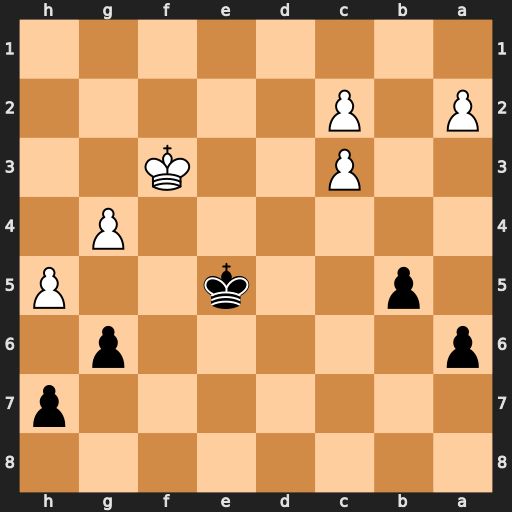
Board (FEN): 8/7p/p5p1/1p2k2P/6P1/2P2K2/P1P5/8
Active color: b
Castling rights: -
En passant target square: -
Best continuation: gxh5 gxh5 Kf5